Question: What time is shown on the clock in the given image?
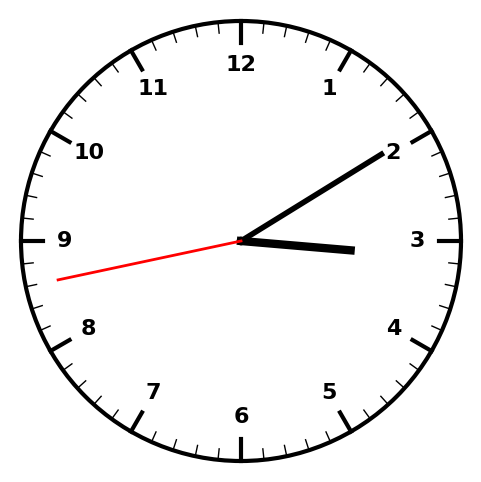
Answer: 03:09:43